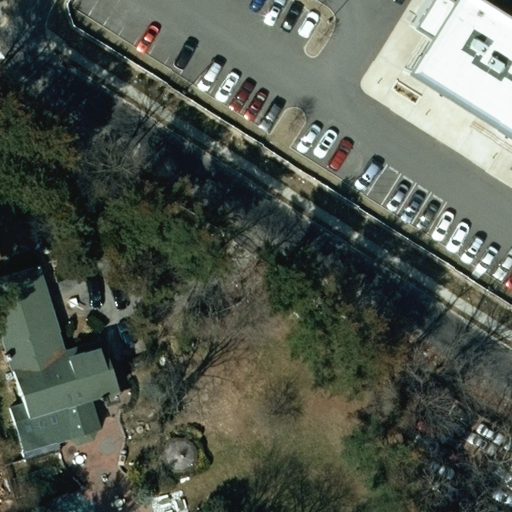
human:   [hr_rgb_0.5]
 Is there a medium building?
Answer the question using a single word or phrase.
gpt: no

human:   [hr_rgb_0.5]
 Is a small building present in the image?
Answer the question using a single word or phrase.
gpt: no

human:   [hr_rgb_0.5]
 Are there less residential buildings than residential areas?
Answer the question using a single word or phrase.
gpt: no

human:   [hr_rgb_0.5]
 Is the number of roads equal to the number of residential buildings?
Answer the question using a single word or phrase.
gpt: yes

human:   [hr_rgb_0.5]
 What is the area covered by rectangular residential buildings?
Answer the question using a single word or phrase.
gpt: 0m2

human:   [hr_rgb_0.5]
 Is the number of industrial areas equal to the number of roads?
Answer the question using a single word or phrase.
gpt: yes

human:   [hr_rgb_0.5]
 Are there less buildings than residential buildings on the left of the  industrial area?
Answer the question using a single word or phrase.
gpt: no

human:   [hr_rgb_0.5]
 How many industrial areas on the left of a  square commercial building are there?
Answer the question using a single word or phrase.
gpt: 0

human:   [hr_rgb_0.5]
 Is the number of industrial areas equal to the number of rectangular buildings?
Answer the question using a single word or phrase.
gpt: no

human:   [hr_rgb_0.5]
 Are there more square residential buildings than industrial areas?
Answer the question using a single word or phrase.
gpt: no

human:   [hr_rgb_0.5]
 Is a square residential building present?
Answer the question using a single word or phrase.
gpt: no

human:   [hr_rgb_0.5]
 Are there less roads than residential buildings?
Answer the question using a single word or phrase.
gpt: no

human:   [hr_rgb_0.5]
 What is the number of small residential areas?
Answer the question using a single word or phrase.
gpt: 0

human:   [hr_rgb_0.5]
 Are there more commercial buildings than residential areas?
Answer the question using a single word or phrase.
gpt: no

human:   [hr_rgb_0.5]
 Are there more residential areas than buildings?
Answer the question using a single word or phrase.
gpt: no

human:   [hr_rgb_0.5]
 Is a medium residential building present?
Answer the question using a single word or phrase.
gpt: no

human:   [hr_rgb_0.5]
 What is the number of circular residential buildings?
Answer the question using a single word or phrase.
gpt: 0

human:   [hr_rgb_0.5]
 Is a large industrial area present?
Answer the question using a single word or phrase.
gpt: yes

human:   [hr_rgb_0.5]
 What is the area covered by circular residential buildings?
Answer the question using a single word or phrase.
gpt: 0m2

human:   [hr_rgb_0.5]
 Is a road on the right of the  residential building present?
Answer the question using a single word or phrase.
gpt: no

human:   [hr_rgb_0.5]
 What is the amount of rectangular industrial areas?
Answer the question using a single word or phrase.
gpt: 1

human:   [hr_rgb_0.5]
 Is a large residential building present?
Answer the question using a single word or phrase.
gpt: yes

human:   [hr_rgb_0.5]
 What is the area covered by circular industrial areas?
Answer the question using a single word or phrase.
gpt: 0m2

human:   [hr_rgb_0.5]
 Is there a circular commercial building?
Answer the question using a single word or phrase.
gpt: no

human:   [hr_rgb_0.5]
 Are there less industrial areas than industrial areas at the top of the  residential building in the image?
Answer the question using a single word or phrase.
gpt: no

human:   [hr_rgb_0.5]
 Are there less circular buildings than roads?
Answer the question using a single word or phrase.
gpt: yes

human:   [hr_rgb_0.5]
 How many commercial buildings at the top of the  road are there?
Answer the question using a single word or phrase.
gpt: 0

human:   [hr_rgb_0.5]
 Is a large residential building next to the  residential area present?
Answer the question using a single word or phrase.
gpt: yes

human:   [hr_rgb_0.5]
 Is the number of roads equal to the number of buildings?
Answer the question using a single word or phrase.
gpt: yes

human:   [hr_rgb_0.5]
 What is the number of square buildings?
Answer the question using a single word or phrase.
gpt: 0

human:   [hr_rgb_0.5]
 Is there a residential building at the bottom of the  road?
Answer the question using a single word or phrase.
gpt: yes

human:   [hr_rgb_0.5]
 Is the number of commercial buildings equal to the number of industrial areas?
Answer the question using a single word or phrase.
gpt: no

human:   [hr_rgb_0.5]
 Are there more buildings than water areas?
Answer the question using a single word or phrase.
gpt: yes

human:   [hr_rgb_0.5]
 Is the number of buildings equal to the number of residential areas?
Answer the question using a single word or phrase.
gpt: yes

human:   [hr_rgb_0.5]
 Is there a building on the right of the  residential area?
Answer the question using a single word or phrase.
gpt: no

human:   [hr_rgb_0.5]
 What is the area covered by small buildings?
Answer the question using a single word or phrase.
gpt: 0m2